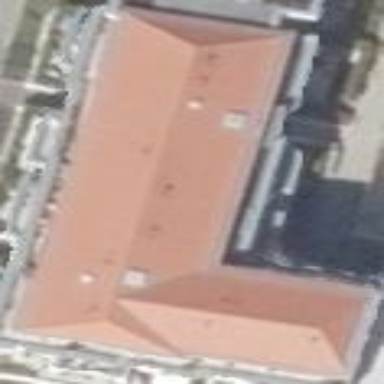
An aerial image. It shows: The building has gabled roof made of roof tiles. It consists of apartments.